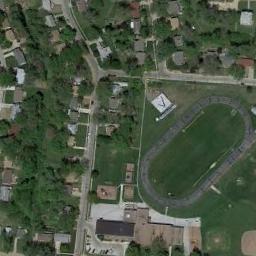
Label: ground_track_field